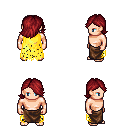
a pixel art fantasy rpg character, male body template, human, light skin, yellow tattered cape, robe skirt, brunette swoop hairstyle, four views (front, back, left, right), 2x2 character sprite sheet, small pixel art, hard edges, no anti-aliasing